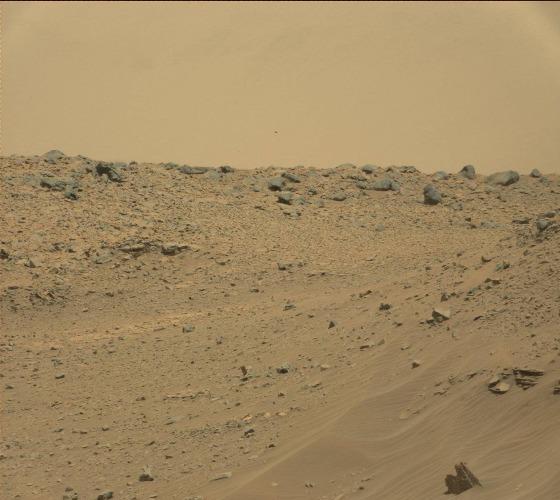
Terrain classes present: Bedrock, Gravel / Sand / Soil, Rock, Sky / Distant Mountains